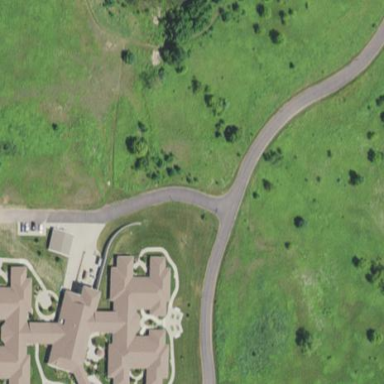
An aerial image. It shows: Nursing home.